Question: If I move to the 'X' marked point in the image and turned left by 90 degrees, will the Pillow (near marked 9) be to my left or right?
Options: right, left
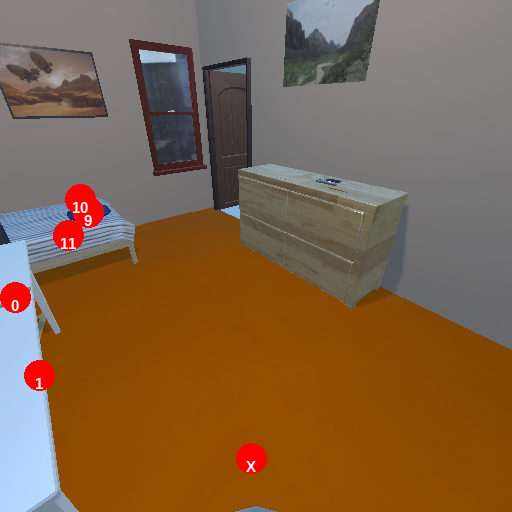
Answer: right